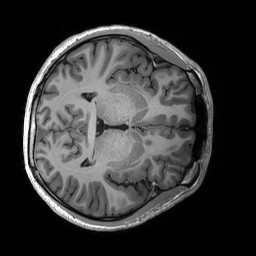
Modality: T1w
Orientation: axial
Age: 20
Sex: male
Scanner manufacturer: siemens
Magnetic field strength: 3 T
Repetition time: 2.53 s
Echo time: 0.00227 s